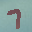
Label: 7